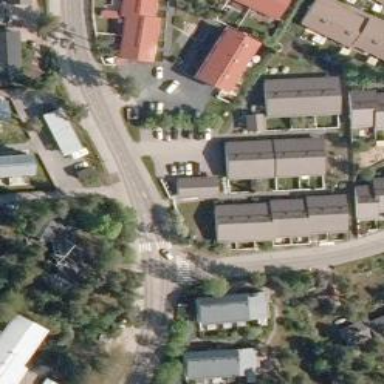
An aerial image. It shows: Marked crossing with pedestrian island.